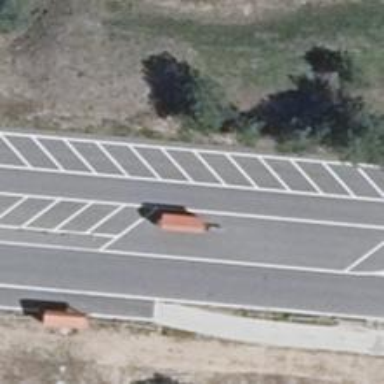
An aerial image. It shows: Asphalt parking aisle designated as service road.